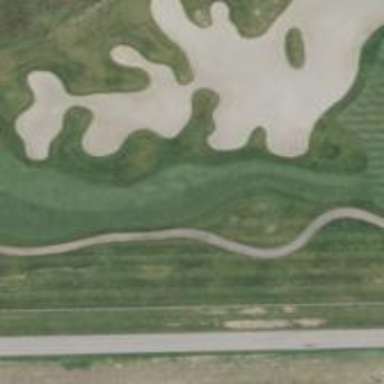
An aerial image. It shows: Sandy area is golf bunker.